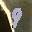
Label: 9